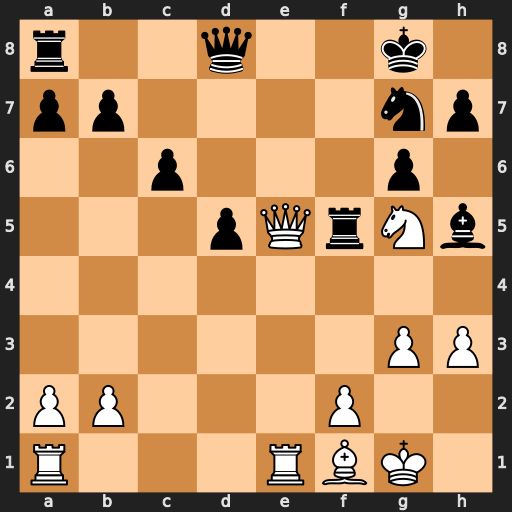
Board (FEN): r2q2k1/pp4np/2p3p1/3pQrNb/8/6PP/PP3P2/R3RBK1
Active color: w
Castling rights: -
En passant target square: -
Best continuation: Qxg7+ Kxg7 Ne6+ Kf6 Nxd8